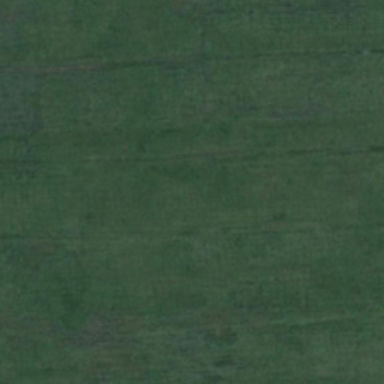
It is a piece of green meadow .